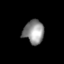
Tissue: skin
Cell type: Others
Senescence score: 0.6808
Nuclear area (px): 474
Mean DAPI intensity: 141.681